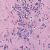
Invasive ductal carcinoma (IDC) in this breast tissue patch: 1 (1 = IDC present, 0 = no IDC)